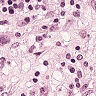
Metastatic tissue present: yes